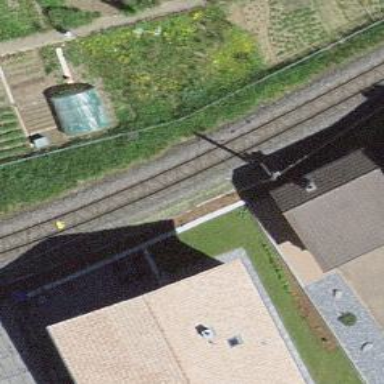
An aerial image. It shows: Narrow-gauge railway with 1 track. The tracks are electrified with contact line.